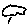
Label: cloud